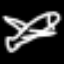
Label: airplane